Question: Trying to render polygon hair with transparency I get this artifact:

What I've checked so far:
1. renderer.sortObjects is true.
2. The hair's material.side is THREE.DoubleSide.
3. Set material.alphaTest=0.5 - reduced the problem but some artifacts are still visible.
How do I debug this?
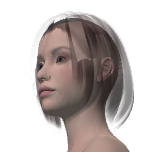
Answer: What solved the problem was rendering the hair twice, first the back side and then the front side:
'''
var hairMesh1 = obj;
var hairMaterial1 = hairMesh1.material;
hairMaterial1.opacity = 1.0;
hairMaterial1.transparent = true;
hairMaterial1.side = THREE.BackSide;
hairMaterial1.depthWrite = false;
var hairMesh2 = hairMesh1.clone();
var hairMaterial2 = hairMesh2.material = hairMesh2.material.clone();
hairMaterial2.side = THREE.FrontSide;
var hairObj2 = new THREE.Object3D();
hairObj2.add(hairMesh2)
hairObj2.renderOrder = 1;
model.add(hairObj1);
model.add(hairObj2);
'''
This is explained in <URL>.
Another thing I tried was like <URL> - I set
'''
material.alphaTest = 0.5; // between 0 and 1
'''
which reduced problem (still noticeable artifacts seen). An explanation can be found <URL>.